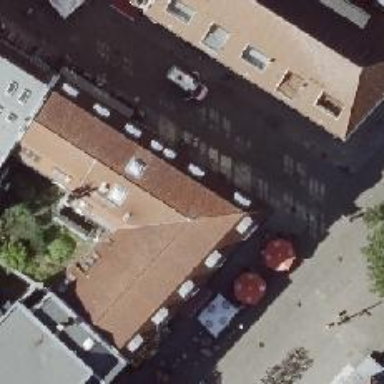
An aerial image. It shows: Clothing store.